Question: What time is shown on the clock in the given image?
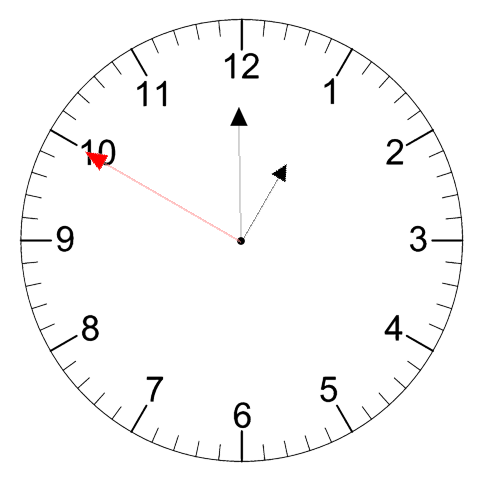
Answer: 12:59:50